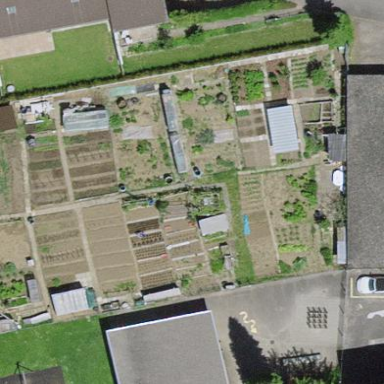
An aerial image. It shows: Area designated for allotments.